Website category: sports
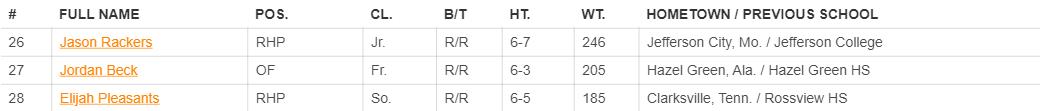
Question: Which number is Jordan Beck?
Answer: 27

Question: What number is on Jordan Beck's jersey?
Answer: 27

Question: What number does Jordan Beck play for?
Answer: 27

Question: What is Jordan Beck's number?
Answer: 27

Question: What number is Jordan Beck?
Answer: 27

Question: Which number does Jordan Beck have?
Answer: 27

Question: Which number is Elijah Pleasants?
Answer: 28

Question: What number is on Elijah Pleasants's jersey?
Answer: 28

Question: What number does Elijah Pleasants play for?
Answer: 28

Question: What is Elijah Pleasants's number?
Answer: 28

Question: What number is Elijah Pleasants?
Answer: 28

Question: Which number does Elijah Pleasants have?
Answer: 28

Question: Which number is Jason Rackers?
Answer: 26

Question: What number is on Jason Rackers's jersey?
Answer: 26

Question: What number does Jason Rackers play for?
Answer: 26

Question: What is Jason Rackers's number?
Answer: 26

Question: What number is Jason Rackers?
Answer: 26

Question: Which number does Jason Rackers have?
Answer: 26

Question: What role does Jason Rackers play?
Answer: RHP

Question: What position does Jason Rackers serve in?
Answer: RHP

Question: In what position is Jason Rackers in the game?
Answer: RHP

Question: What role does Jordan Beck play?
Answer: OF

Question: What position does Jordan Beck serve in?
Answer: OF

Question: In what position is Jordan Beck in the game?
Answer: OF

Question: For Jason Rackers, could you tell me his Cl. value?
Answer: Jr.

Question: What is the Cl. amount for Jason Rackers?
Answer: Jr.

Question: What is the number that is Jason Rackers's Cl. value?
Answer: Jr.

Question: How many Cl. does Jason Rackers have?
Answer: Jr.

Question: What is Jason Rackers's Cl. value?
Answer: Jr.

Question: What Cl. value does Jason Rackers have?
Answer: Jr.

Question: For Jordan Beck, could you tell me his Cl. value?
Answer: Fr.

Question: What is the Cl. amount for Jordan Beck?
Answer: Fr.

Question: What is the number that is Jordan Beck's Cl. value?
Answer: Fr.

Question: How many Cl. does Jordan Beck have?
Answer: Fr.

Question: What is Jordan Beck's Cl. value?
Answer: Fr.

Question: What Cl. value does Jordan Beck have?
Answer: Fr.

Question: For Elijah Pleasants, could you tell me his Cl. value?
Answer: So.

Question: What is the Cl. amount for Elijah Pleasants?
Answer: So.

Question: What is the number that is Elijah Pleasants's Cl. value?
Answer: So.

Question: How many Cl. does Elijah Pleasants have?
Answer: So.

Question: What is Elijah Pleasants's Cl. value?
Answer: So.

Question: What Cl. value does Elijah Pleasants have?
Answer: So.

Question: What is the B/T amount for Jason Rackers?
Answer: R/R

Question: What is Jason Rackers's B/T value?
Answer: R/R

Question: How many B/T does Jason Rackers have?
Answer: R/R

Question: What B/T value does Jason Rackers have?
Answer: R/R

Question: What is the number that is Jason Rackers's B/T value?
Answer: R/R

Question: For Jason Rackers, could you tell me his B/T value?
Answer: R/R

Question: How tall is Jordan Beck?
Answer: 6-3

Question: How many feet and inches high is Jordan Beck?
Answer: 6-3

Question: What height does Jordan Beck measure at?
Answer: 6-3

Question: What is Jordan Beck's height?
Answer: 6-3

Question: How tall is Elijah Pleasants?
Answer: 6-5

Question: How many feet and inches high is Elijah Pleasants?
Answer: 6-5

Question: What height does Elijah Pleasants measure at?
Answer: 6-5

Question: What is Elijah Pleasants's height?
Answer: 6-5

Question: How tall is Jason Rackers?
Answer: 6-7

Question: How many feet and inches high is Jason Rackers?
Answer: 6-7

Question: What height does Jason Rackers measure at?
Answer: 6-7

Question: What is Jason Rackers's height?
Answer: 6-7

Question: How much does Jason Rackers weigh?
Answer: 246

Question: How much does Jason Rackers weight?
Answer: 246

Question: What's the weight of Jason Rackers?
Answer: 246

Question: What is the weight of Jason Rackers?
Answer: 246